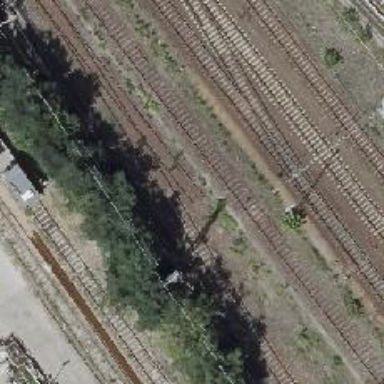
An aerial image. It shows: Abandoned railway siding.